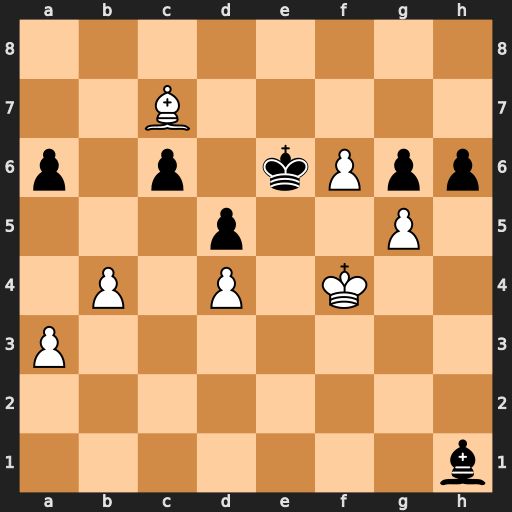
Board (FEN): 8/2B5/p1p1kPpp/3p2P1/1P1P1K2/P7/8/7b
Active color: w
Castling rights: -
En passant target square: -
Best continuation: gxh6 g5+ Kxg5